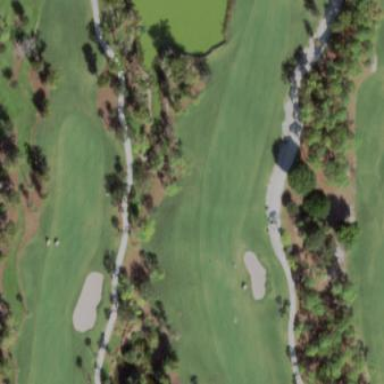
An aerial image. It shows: Grassy area designated as golf fairway.